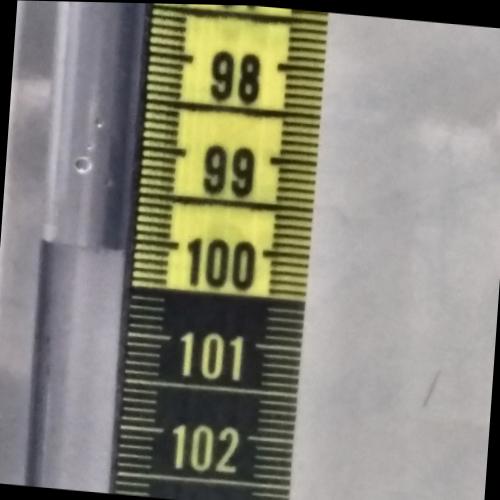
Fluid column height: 100.1 cm